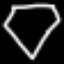
Label: diamond